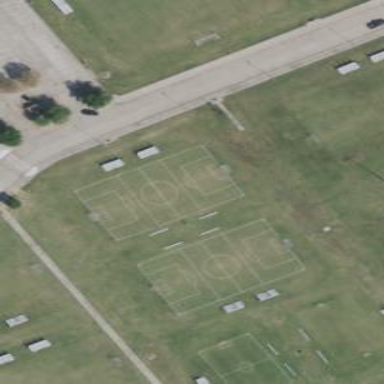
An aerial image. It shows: Soccer pitch for leisure land activities.